Field crop: maize
Growth stage: 2
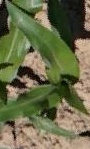
Species: maize